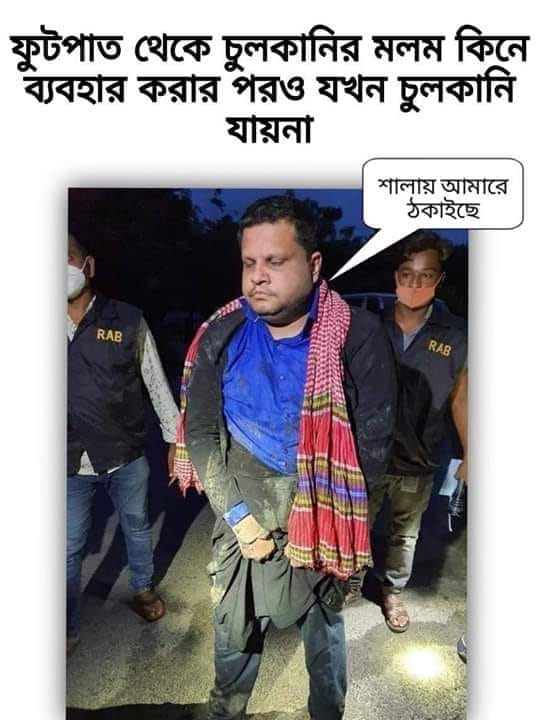
Caption: ফুটপাত থেকে চুলকানির মলম কিনে ব্যবহার করার পরও যখন চুলকানি যায়না    শালায় আমারে ঠকাইছে
Label: non-hate